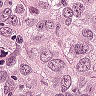
Metastatic tissue present: yes